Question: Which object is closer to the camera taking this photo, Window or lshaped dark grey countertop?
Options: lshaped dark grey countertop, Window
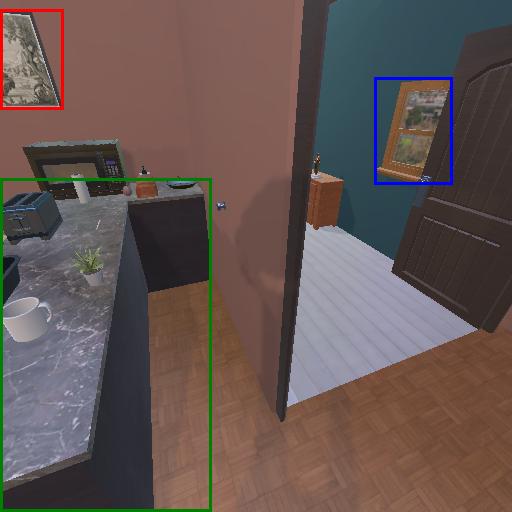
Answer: lshaped dark grey countertop